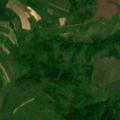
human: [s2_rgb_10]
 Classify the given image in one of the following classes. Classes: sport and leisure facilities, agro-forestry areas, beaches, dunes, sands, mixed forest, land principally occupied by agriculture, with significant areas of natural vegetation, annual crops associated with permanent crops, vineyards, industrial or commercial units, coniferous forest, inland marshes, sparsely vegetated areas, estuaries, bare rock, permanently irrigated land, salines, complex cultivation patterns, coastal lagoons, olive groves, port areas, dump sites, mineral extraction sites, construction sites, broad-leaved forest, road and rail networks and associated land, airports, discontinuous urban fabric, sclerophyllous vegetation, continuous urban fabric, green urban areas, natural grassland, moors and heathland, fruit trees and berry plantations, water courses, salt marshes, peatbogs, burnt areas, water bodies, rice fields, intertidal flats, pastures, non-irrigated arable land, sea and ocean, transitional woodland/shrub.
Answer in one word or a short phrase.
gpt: land principally occupied by agriculture, with significant areas of natural vegetation, broad-leaved forest, transitional woodland/shrub